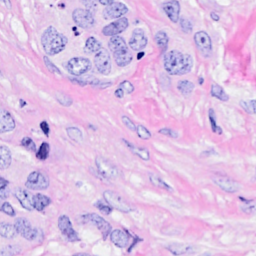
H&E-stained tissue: Breast